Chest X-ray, AP view. Patient: 18 years old, sex M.
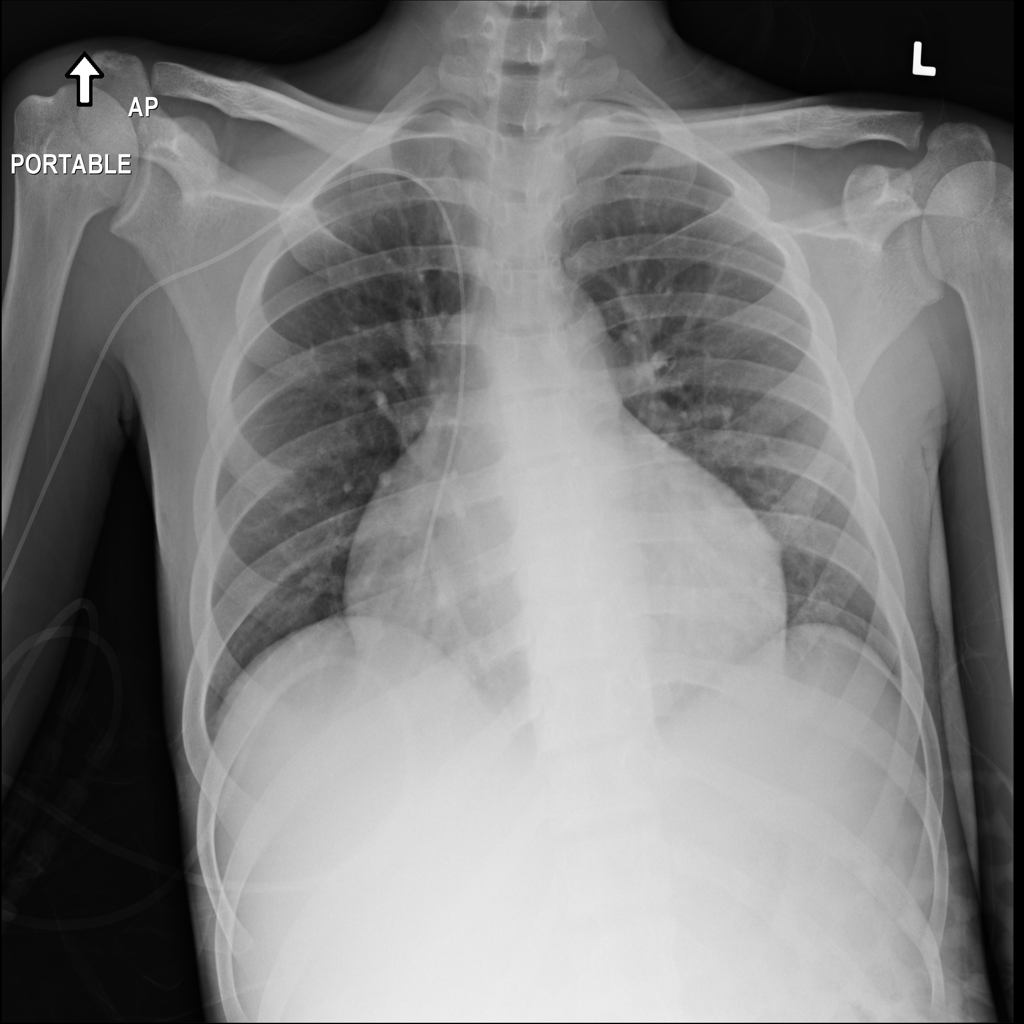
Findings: No Finding